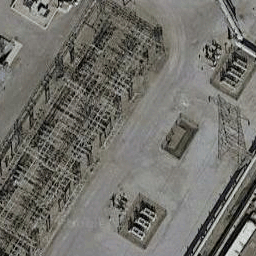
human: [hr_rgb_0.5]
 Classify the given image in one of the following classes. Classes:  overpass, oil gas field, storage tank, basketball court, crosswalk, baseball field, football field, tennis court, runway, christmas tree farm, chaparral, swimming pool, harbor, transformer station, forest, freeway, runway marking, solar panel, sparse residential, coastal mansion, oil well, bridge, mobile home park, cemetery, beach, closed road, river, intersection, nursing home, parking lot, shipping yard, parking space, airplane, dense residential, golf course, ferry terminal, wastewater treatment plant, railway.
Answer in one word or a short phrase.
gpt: transformer station